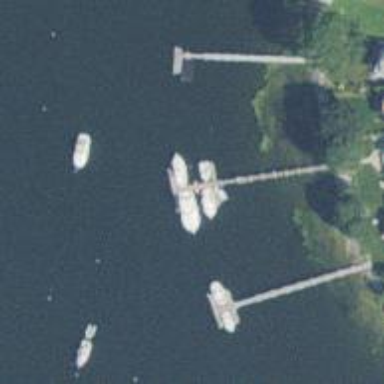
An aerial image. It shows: Man-made pier.